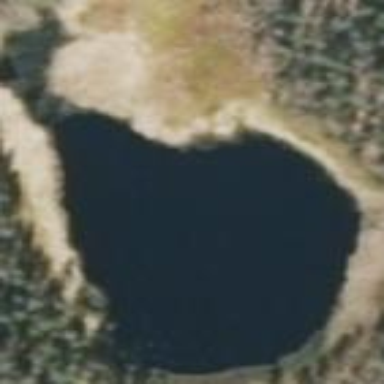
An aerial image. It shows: Pond with natural water.